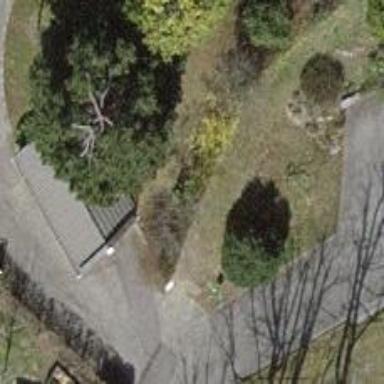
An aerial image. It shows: Garden with deciduous broadleaved trees.